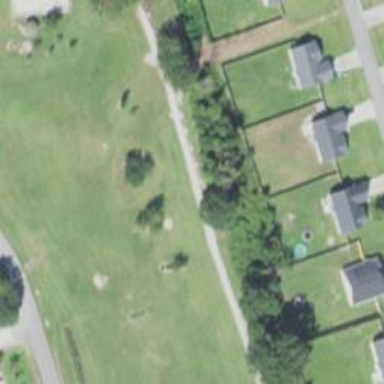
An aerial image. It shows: Disc golf basket.